Question: I am working on email application.I write code that can fetch emails from server ( currentyl i am testing on gmail server).when i retrive specific
emails ,i try to get email text body ,but with the replied message orignal message is also appended .So i want to get the new message with out
the replied message that are appended.Any help will be appricaited.My code is below :
'''
/* connect to gmail */
$hostname = '{imap.gmail.com:993/imap/ssl}INBOX';
$username = 'mahmoodkk@gmail.com';
$password = 'mahmood';
$inbox = imap_open($hostname,$username,$password) or die('Cannot connect to Gmail: ' . imap_last_error());
$emails = imap_search($inbox,'ALL');
/* if emails are returned, cycle through each... */
if($emails) {
$output = '';
rsort($emails);
foreach($emails as $email_number) {
/* get information specific to this email */
$overview = imap_fetch_overview($inbox,$email_number,0);
$message = imap_fetchbody($inbox,$email_number,2);
/* output the email header information */
$output.= '<div class="toggler '.($overview[0]->seen ? 'read' : 'unread').'">';
$output.= '<span class="subject">'.$overview[0]->subject.'</span> ';
$output.= '<span class="from">'.$overview[0]->from.'</span>';
$output.= '<span class="date">on '.$overview[0]->date.'</span>';
$output.= '</div>';
/* output the email body */
$output.= '<div class="body">'.$message.'</div>';
echo $message; // here i want to seperate the appended and new message.
}
}
imap_close($inbox); .
'''
I got this output :

If you see above image , above the line is the new or original message while below line is the appended message ( original message appended to new message ). I want to fetch only the new message without the appended message.thanks in advance
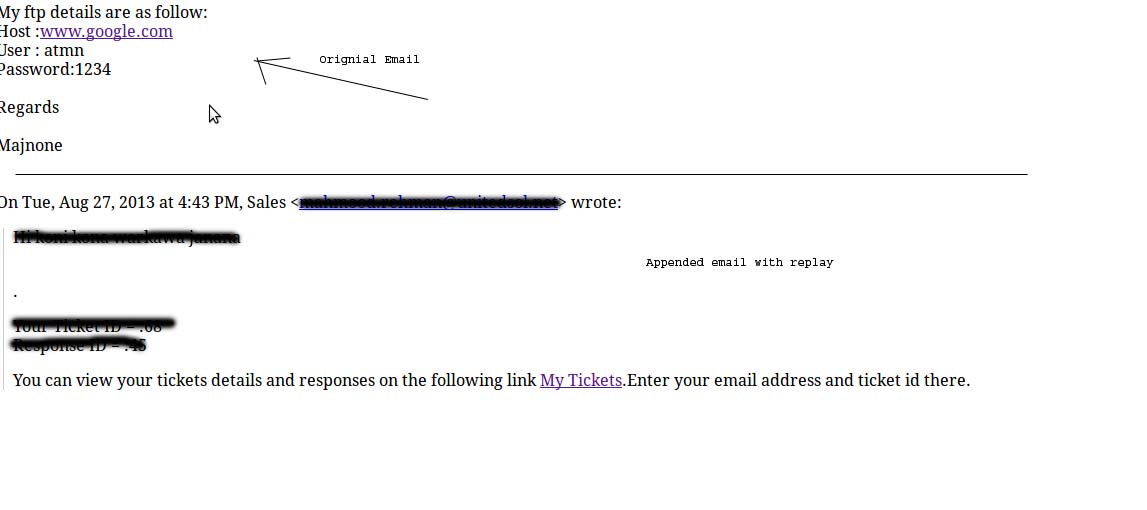
Answer: @Mahmood Rehman you implement this Article : <URL> ???
I hope next lines to help you.
Do you think is good idea to use : PHP DOM (<URL>
And more specific DOMDocument::loadHTML AND DOMElement::getElementsByTagName.